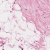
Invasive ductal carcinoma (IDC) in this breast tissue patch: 0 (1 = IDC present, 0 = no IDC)